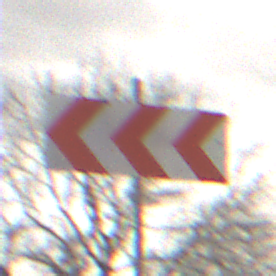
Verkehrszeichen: RichtungstafelnInKurvenGrossRechts
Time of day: Midday
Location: Outdoor (Nature)
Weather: Overcast
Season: NotSpecified
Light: Natural